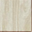
Piece: xx